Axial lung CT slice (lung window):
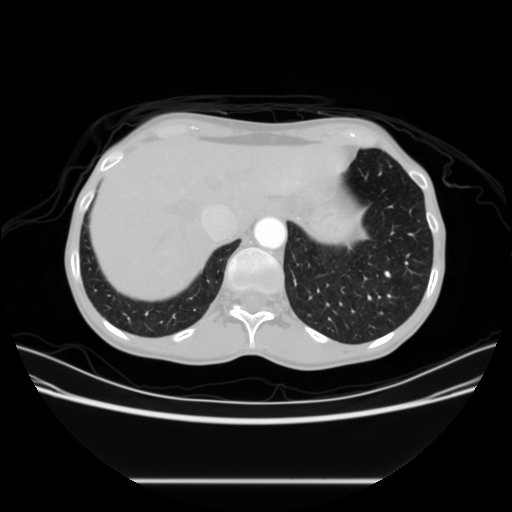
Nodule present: no